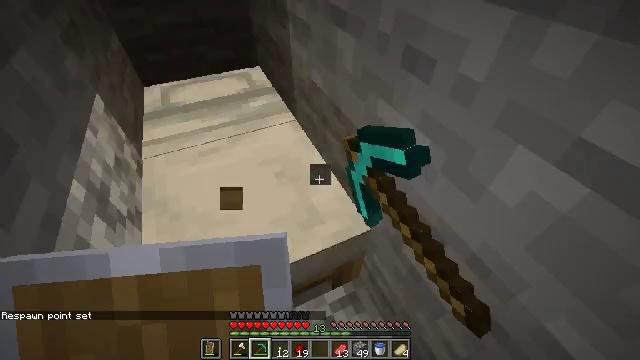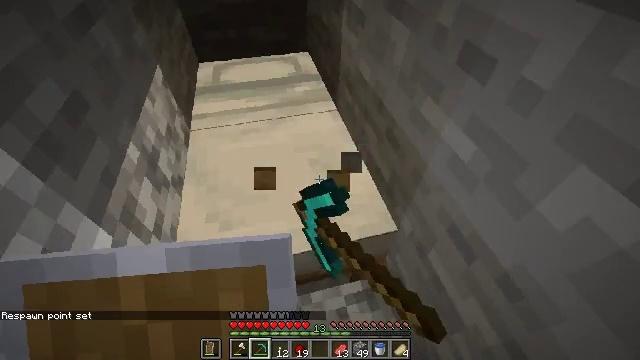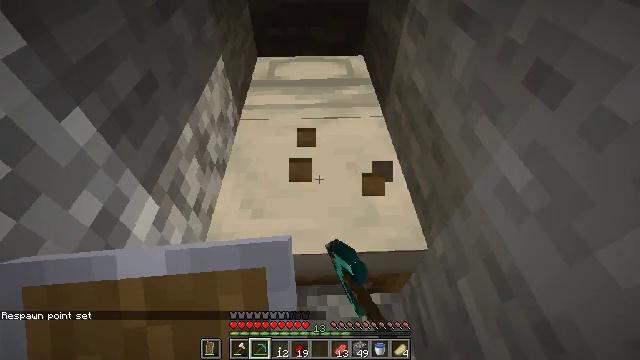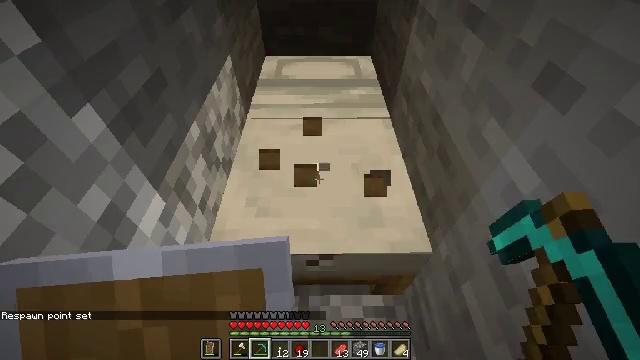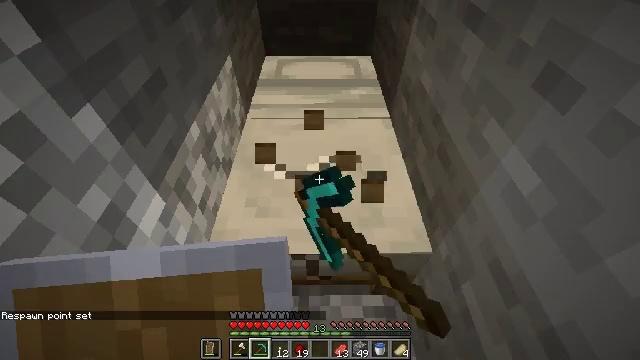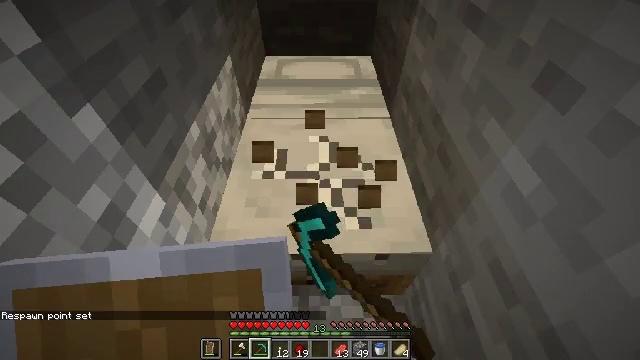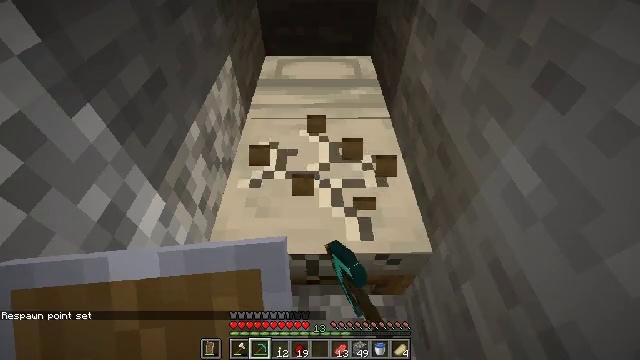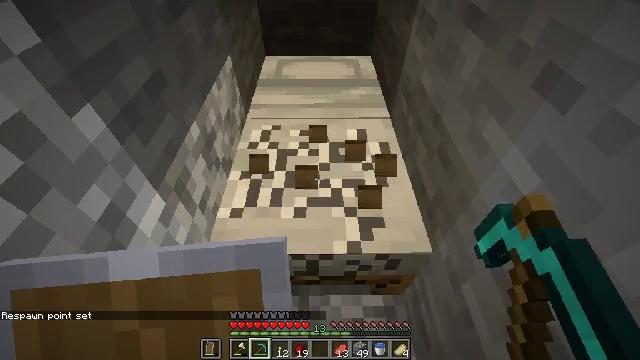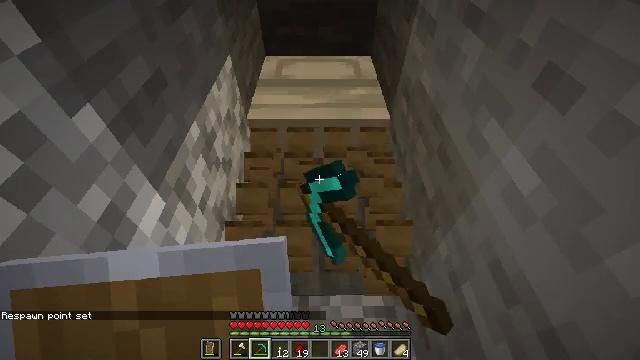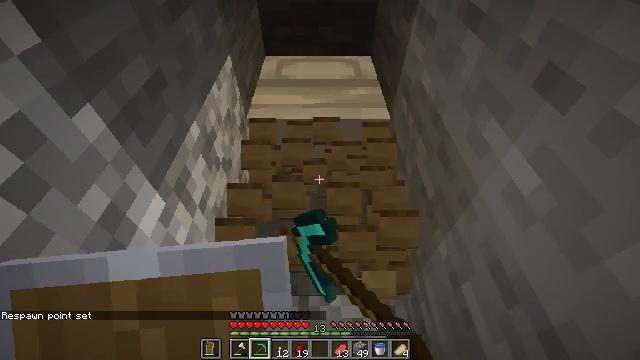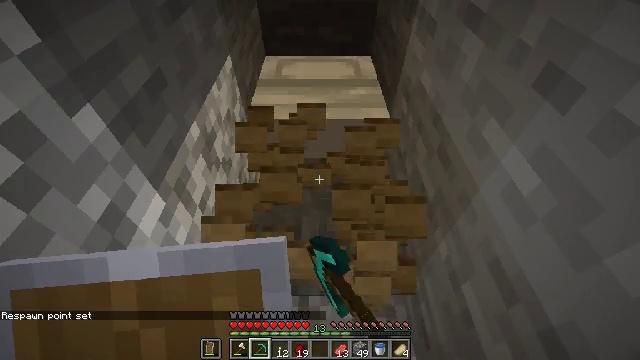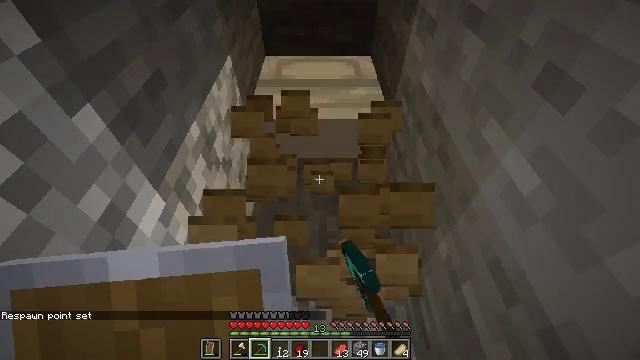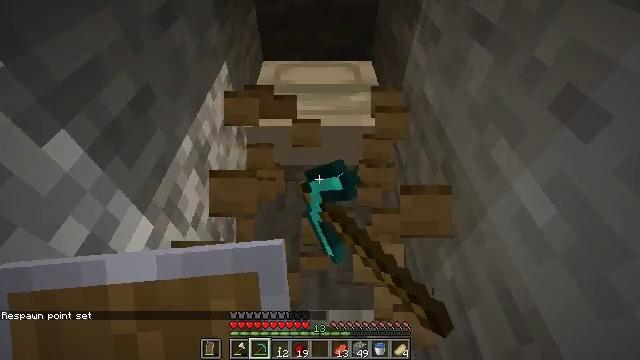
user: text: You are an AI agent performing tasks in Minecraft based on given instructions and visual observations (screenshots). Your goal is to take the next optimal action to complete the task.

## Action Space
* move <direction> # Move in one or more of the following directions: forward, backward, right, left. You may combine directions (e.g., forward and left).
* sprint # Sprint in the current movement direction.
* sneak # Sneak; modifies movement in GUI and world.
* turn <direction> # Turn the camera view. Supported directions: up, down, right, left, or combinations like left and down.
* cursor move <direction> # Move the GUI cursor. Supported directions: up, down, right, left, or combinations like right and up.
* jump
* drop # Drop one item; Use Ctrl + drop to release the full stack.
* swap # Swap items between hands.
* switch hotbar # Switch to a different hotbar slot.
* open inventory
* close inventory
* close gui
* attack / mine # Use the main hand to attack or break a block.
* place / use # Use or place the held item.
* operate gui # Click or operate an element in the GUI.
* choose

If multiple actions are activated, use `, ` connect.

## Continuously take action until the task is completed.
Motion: motion action
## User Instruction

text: Attack the white bed to collect it.
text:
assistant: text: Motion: turn left and down, attack / mine
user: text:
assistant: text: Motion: turn left, attack / mine
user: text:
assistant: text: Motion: turn left, attack / mine
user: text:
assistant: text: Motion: attack / mine
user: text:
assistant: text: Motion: attack / mine
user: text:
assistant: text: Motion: attack / mine
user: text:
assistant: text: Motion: attack / mine
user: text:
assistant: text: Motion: attack / mine
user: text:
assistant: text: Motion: attack / mine
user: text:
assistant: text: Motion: attack / mine
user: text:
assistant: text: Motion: attack / mine
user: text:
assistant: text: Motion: move forward, attack / mine
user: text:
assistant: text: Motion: attack / mine